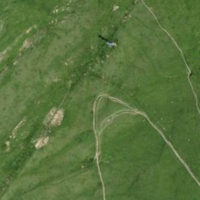
EUNIS habitat code: 26
Species observed at this site:
Geum montanum
Leontopodium nivale